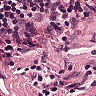
Metastatic tissue present: no